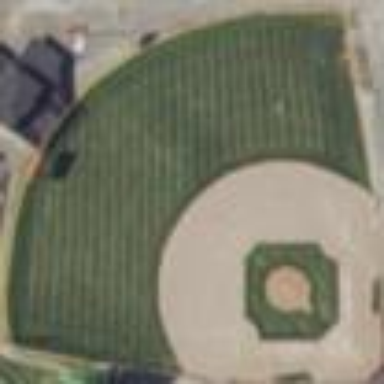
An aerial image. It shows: Baseball pitch for leisure land activities.